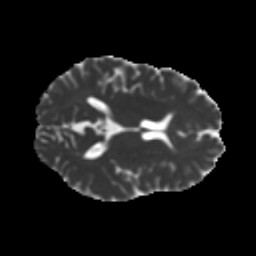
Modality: MD
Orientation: axial
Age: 25
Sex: female
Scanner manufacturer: ge
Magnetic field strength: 3 T
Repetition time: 7.8 s
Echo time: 0.0607 s